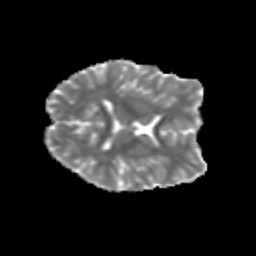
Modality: MD
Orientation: axial
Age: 23
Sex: female
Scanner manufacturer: siemens
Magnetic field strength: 3 T
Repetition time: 3.5 s
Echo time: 0.125 s